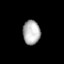
Tissue: lung
Cell type: Myeloid cells
Senescence score: 0.6764
Nuclear area (px): 415
Mean DAPI intensity: 177.101